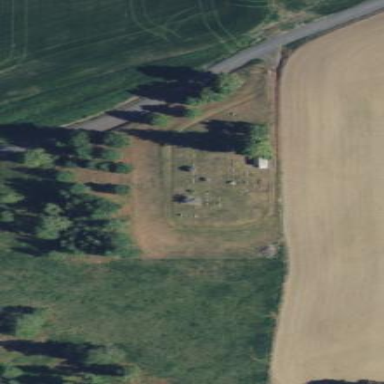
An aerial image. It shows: Cemetery.